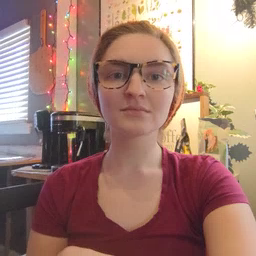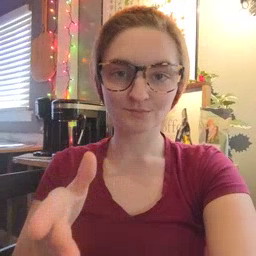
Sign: after